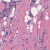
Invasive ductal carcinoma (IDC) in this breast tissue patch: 1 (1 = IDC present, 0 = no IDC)